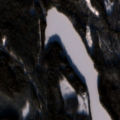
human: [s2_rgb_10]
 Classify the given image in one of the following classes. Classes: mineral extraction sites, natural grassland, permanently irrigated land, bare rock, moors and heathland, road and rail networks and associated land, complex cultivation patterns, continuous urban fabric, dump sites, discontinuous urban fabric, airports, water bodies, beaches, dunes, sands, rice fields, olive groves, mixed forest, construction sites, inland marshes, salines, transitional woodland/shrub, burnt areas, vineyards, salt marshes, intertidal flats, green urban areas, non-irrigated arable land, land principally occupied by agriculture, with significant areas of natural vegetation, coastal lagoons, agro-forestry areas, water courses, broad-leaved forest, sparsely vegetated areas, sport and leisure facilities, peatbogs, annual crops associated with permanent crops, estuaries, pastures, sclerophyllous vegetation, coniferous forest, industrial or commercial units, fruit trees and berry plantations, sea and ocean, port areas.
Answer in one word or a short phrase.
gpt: coniferous forest, mixed forest, water bodies